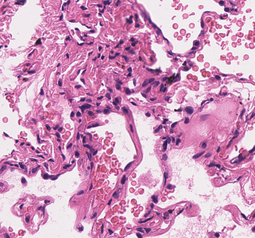
Tumor epithelial tissue: no
Tumor-associated stroma tissue: no
Normal tissue: yes